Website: apple
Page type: address-validator
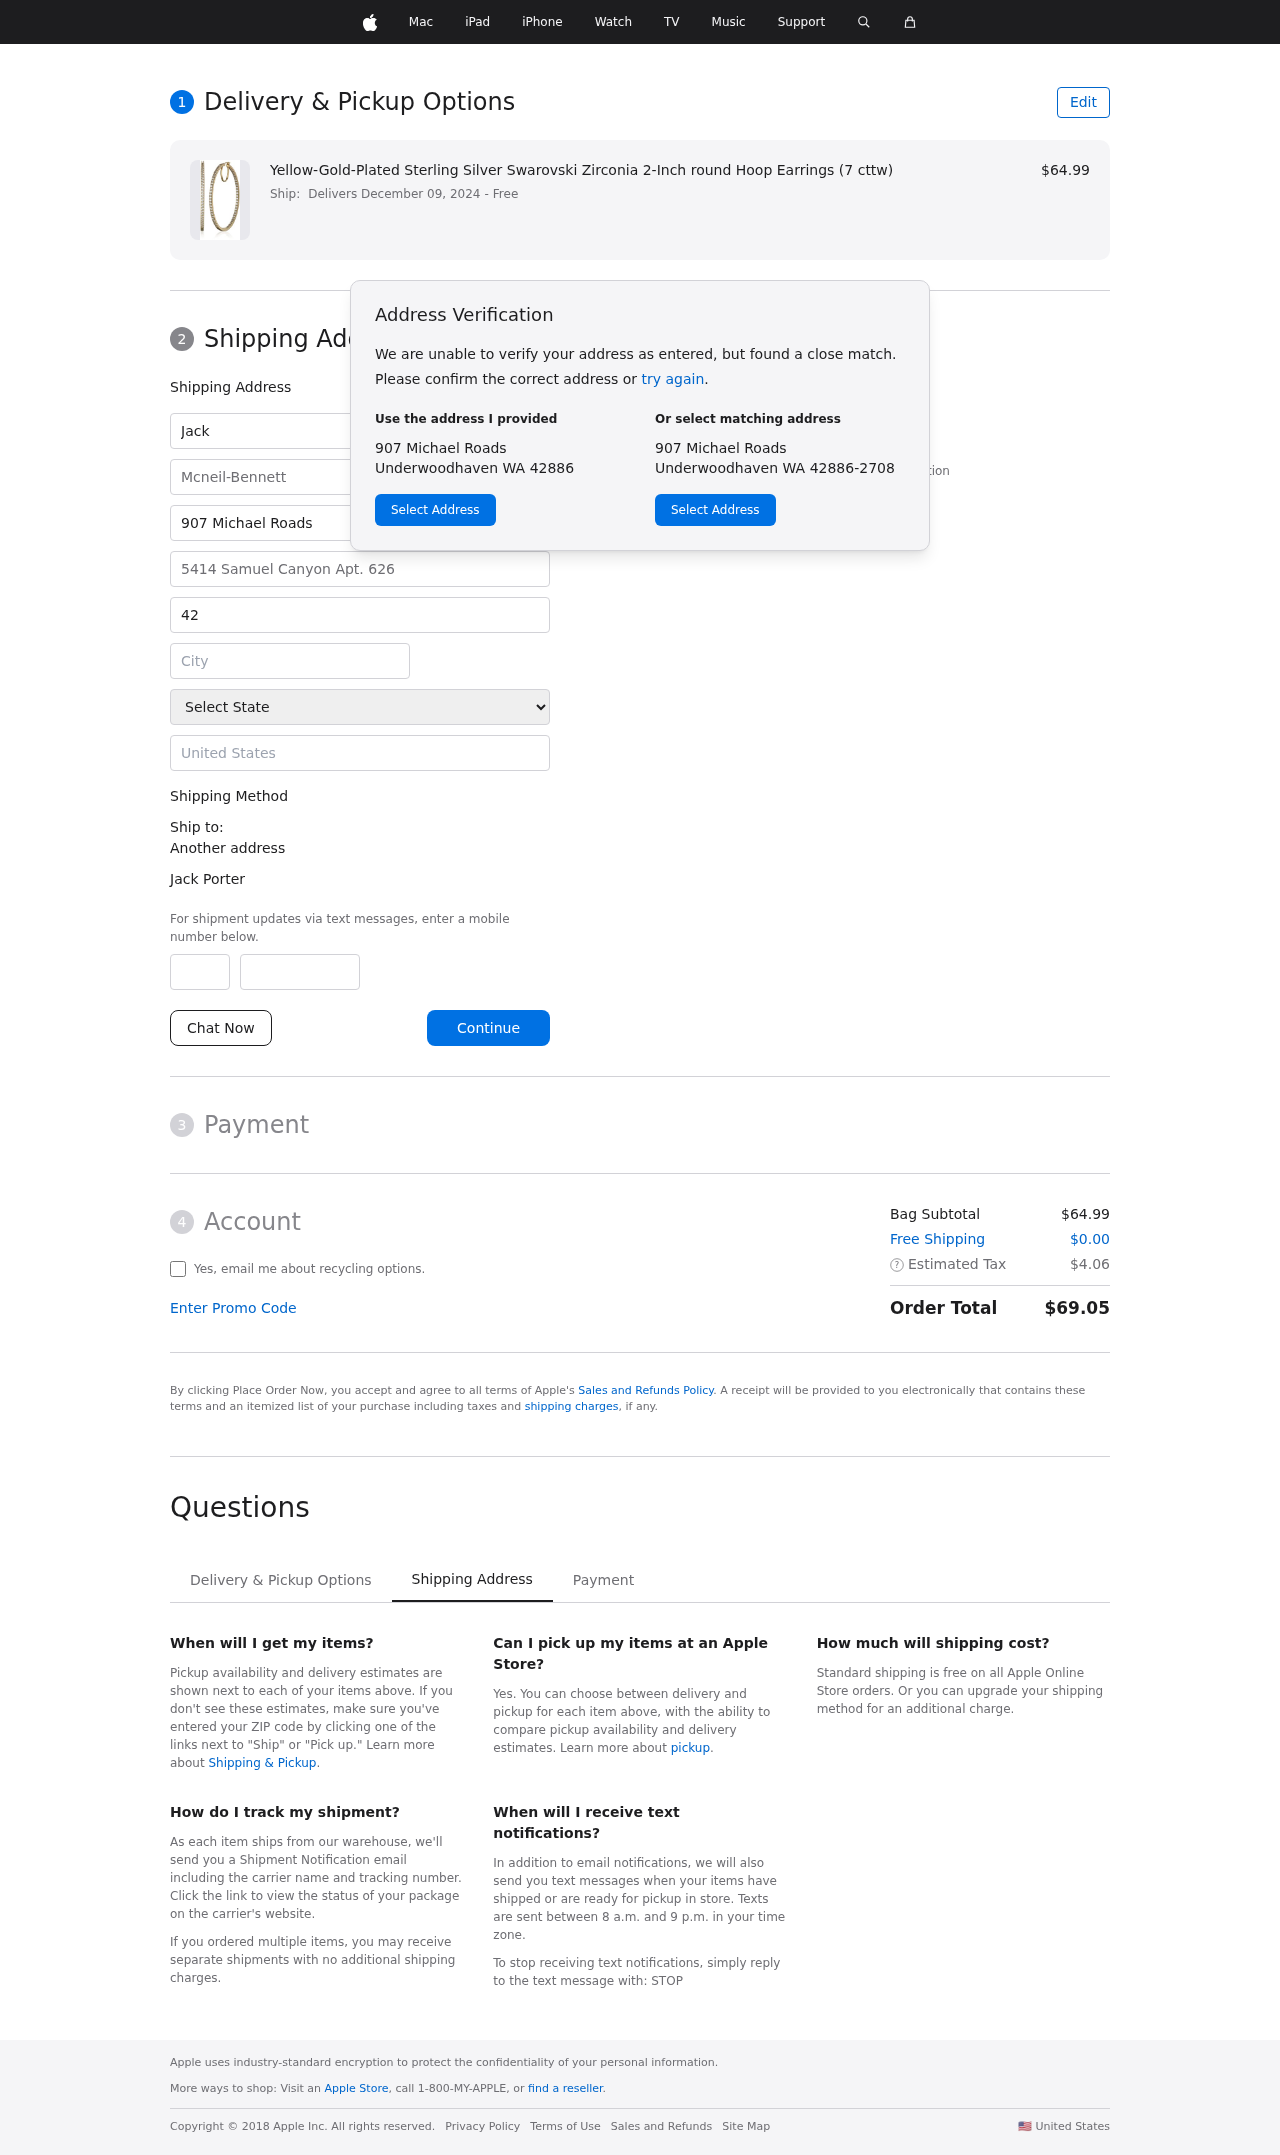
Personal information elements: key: PII_CITY
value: Underwoodhaven
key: PII_COMPANY
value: Mcneil-Bennett
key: PII_COUNTRY
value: United States
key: PII_FIRSTNAME
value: Jack
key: PII_FULLNAME
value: Jack Porter
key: PII_LASTNAME
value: Porter
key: PII_PHONE_AREA
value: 660
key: PII_PHONE_SUFFIX
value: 7504
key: PII_POSTCODE
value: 42886
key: PII_STATE
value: Washington
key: PII_STREET
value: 907 Michael Roads
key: PII_STREET2
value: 5414 Samuel Canyon Apt. 626
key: PII_CITY_STATE_ZIP
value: Underwoodhaven WA 42886
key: PII_STATE_ABBR
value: WA
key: PII_POSTCODE_FULL
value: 42886
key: PII_POSTCODE_NUMERIC
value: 42886
Product elements: key: PRODUCT1_NAME
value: Yellow-Gold-Plated Sterling Silver Swarovski Zirconia 2-Inch round Hoop Earrings (7 cttw)
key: PRODUCT1_PRICE
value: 64.99
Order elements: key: ORDER_DELIVERY_DATE
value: Delivers December 09, 2024
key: ORDER_SUBTOTAL
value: $64.99
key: ORDER_SHIPPING_COST
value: $0.00
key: ORDER_TAX
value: $4.06
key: ORDER_TOTAL
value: $69.05